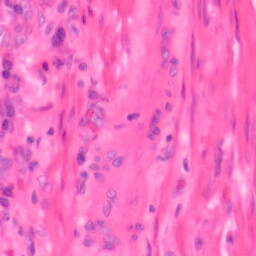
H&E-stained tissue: Colon